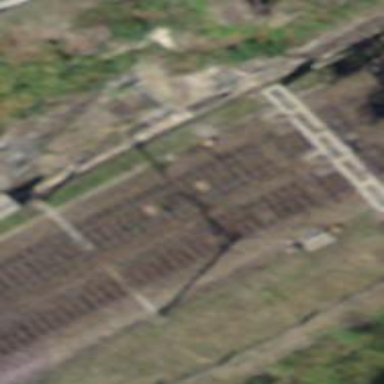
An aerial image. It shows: Single railway track with electrification through contact line.